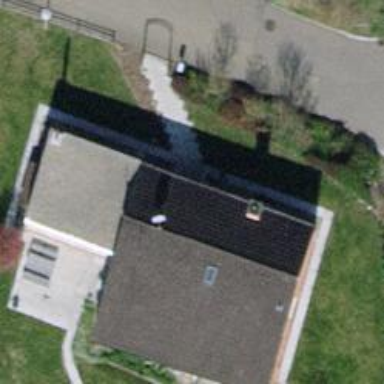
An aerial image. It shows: Detached building with gabled roof.